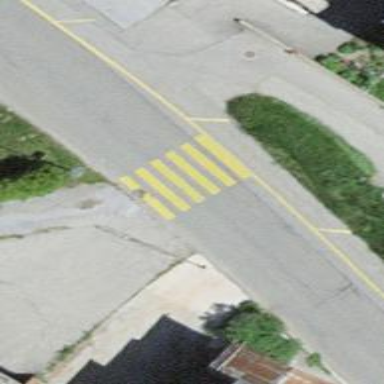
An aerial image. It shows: Zebra crossing on the road.